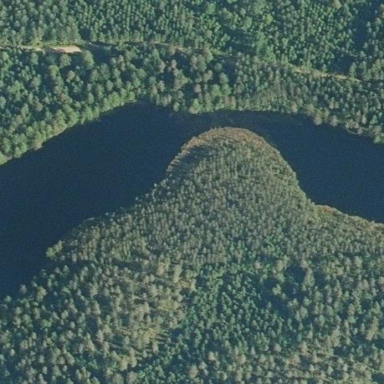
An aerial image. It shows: Pond surrounded by natural water.